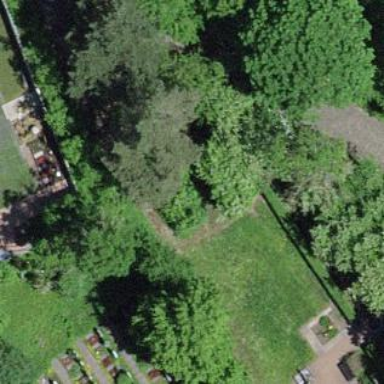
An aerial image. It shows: Grave yard.